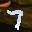
Label: 7